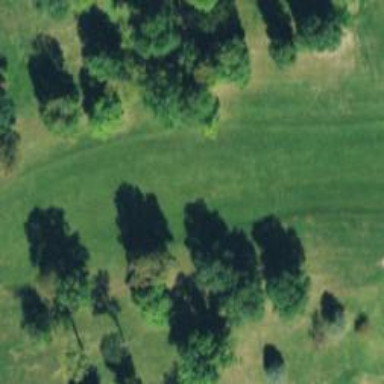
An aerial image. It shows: Golf fairway surrounded by grass.